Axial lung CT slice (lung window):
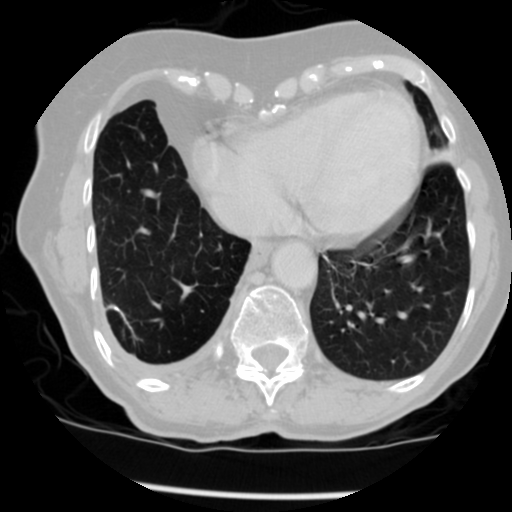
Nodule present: no